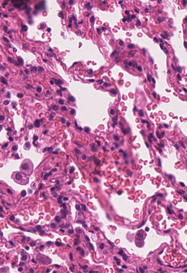
Tumor epithelial tissue: no
Tumor-associated stroma tissue: no
Normal tissue: yes